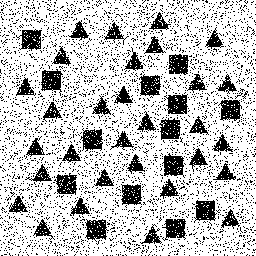
Squares: 14
Triangles: 30
Stars: 0
Total shapes: 44